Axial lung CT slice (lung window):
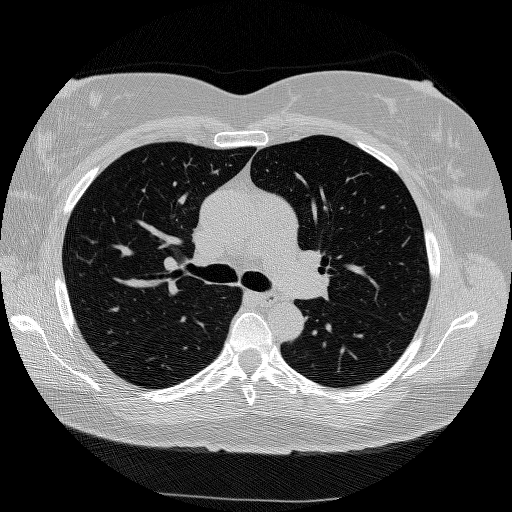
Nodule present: no